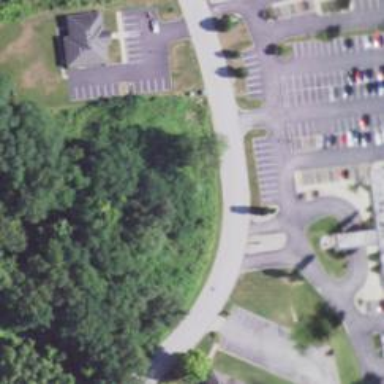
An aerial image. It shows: Driveway.